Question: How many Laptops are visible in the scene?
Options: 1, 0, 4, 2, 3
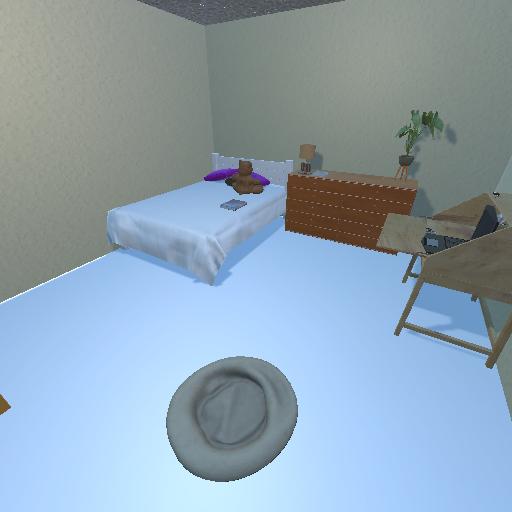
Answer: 1